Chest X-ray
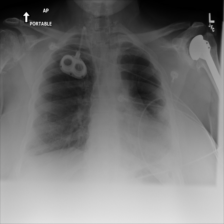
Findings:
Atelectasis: negative
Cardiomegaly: positive
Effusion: positive
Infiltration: negative
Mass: negative
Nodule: negative
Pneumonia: negative
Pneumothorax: negative
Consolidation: negative
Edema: negative
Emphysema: negative
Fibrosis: negative
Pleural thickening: negative
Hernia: negative